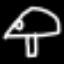
Label: mushroom